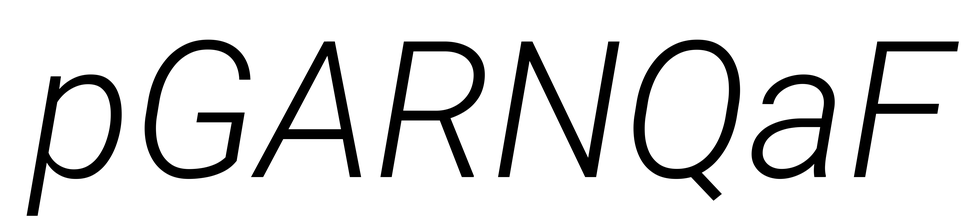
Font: Roboto-Italic_Light_Italic